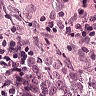
Metastatic tissue present: yes